Question: I am trying to write a custom widget to display our teamspeak server info. This is what I have so far:
'''
<?php
/*
Plugin Name: Site Plugin for RealmReborn.co
Description: Site specific code changes for RealmReborn.co
*/
/* Start Adding Functions Below this Line */
// Creating the widget
class wpb_widget extends WP_Widget {
function __construct() {
parent::__construct(
// Base ID of your widget
'wpb_widget',
// Widget name will appear in UI
__('WPBeginner Widget', 'wpb_widget_domain'),
// Widget description
array( 'description' => __( 'Sample widget based on WPBeginner Tutorial', 'wpb_widget_domain' ), )
);
}
// Creating widget front-end
// This is where the action happens
public function widget( $args, $instance ) {
$title = apply_filters( 'widget_title', $instance['title'] );
// before and after widget arguments are defined by themes
echo $args['before_widget'];
if ( ! empty( $title ) )
echo $args['before_title'] . $title . $args['after_title'];
// This is where you run the code and display the output
?>
<iframe src="http://cache.www.gametracker.com/components/html0/?host=tsserver.co:9987&bgColor=333333&fontColor=CCCCCC&titleBgColor=222222&titleColor=FF9900&borderColor=555555&linkColor=FFCC00&borderLinkColor=222222&showMap=0&currentPlayersHeight=220&showCurrPlayers=1&showTopPlayers=0&showBlogs=0&width=265"
frameborder="0" scrolling="no" width="265" height="408"></iframe>
<?php
}
// Widget Backend
public function form( $instance ) {
if ( isset( $instance[ 'title' ] ) ) {
$title = $instance[ 'title' ];
}
else {
$title = __( 'New title', 'wpb_widget_domain' );
}
// Widget admin form
?>
<p>
<label for="<?php echo $this->get_field_id( 'title' ); ?>"><?php _e( 'Title:' ); ?></label>
<input class="widefat" id="<?php echo $this->get_field_id( 'title' ); ?>" name="<?php echo $this->get_field_name( 'title' ); ?>" type="text" value="<?php echo esc_attr( $title ); ?>" />
</p>
<?php
}
// Updating widget replacing old instances with new
public function update( $new_instance, $old_instance ) {
$instance = array();
$instance['title'] = ( ! empty( $new_instance['title'] ) ) ? strip_tags( $new_instance['title'] ) : '';
return $instance;
}
} // Class wpb_widget ends here
// Register and load the widget
function wpb_load_widget() {
register_widget( 'wpb_widget' );
}
add_action( 'widgets_init', 'wpb_load_widget' );
/* Stop Adding Functions Below this Line */
// Creating the widget
?>
'''
I got this code from a wordpress help site and tried to follow the instructions but I'm doing something wrong.
My site is realmreborn.co and I am trying to display the widget on the right side.
You will notice that the Teamspeak widget is wrapping all of the widgets below it on the right side:

I do not know what I did wrong, I've tried to make adjustments to the code but nothing I seem to do seems to fix it. Did I miss a bracket or not implement something correctly?
Any help would be greatly appreciated!
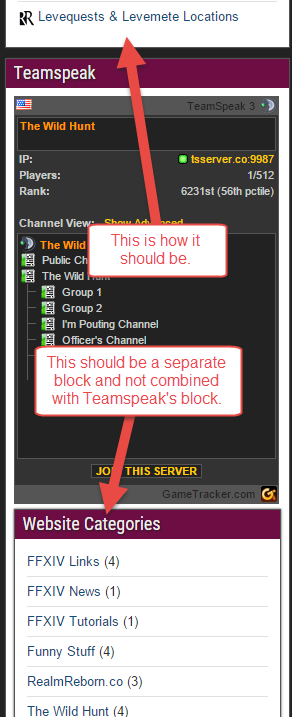
Answer: This is a total guess but maybe you need to do a 'echo $args['after_widget'];' just before the closing brace after the iframe.